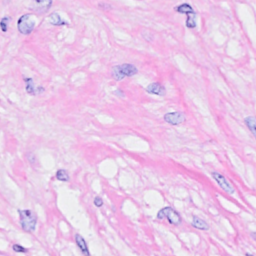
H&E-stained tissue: Breast